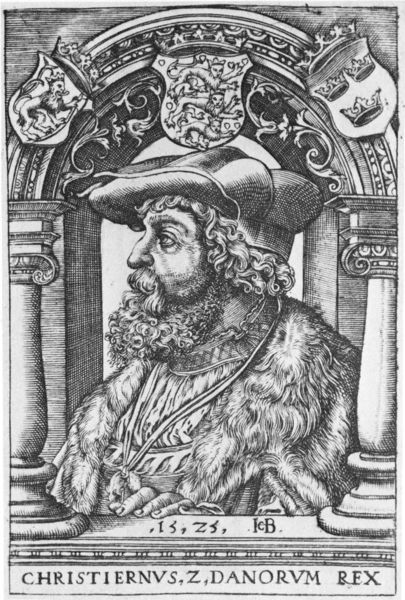
Titel: Bildnis von Christian II, König von Dänemark
Künstler: Jakob Bink
Institution: (Seriendruck)
Schlagwörter: hand, mann, umhang, blumen, fenster, finger, haar, hut, nase, profil, säule, säulen, zeichnung, gebäude, haus, ornament, bart, jacke, kappe, mütze, gesicht, kragen, pelz, rahmen, bildnis, herr, portrait, porträt, auge, haare, mantel, krone, locken, renaissance, ranken, schrift, bogen, kette, grafik, graphik, rundbogen, kaiser, könig, inschrift, seitenansicht, chapeau, name, arkade, gewölbe, bayern, druck, druckgraphik, monogramm, schraffur, stich, schwarzweiß, text, beschriftung, herrscher, kapitelle, portal, wappen, pelzkragen, halbportrait, löwen, mittelalter, blattwerk, löwe, kupferstich, latein, arch, heraldik, beard, lion, rex, d, ch, 1523, 1525, christiernus, köänig, kohnen